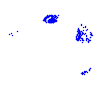
Particle: electron